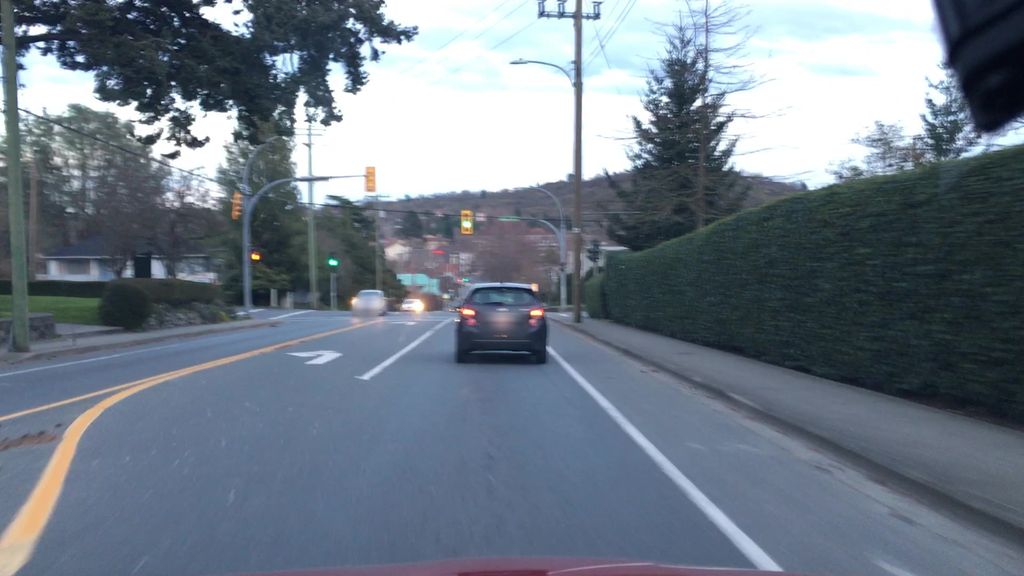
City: victoria